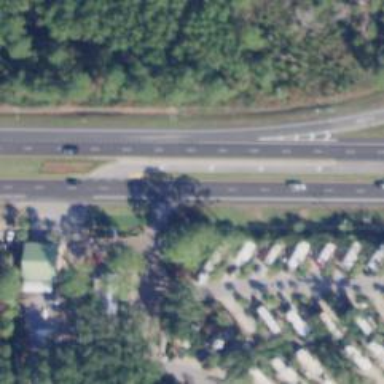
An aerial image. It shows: Trunk link highway.